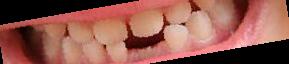
Condition: hypodontia